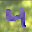
Label: 4